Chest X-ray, PA view. Patient: 74 years old, sex M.
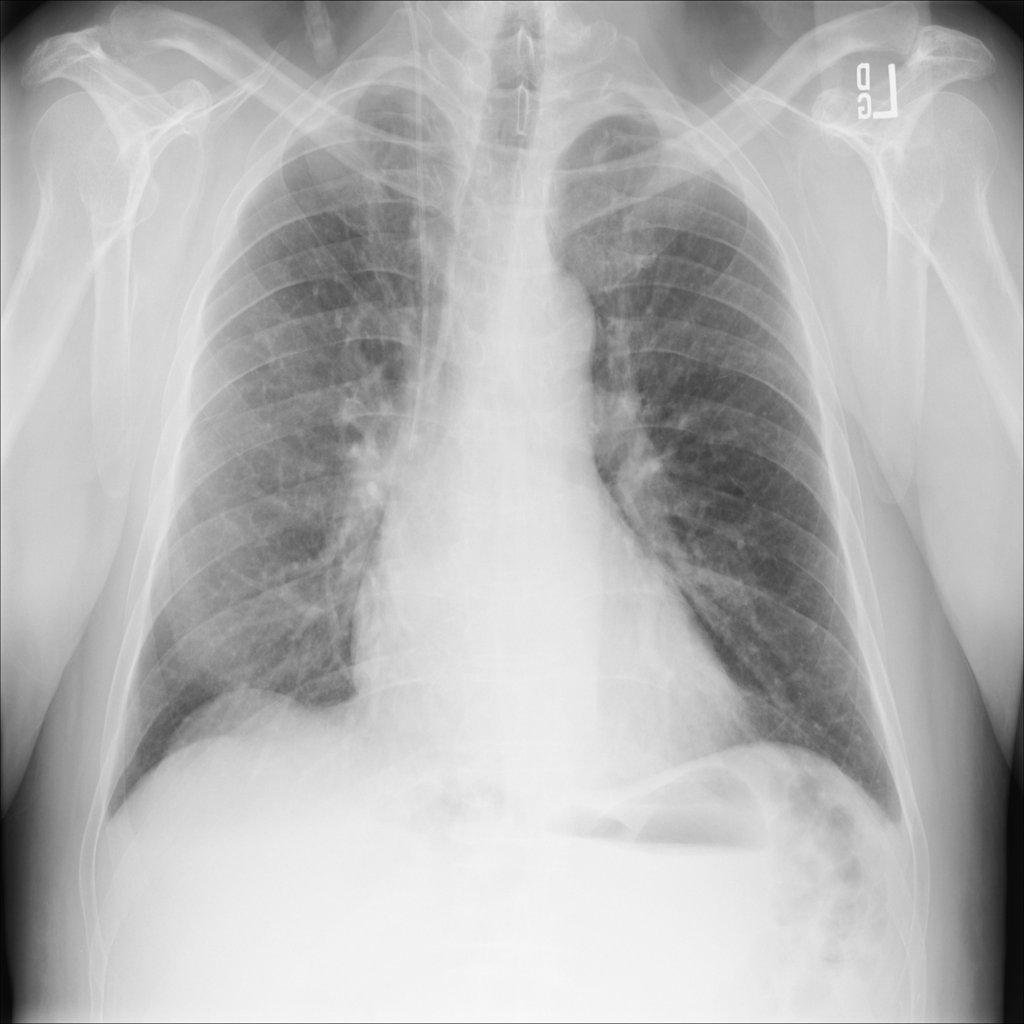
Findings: No Finding